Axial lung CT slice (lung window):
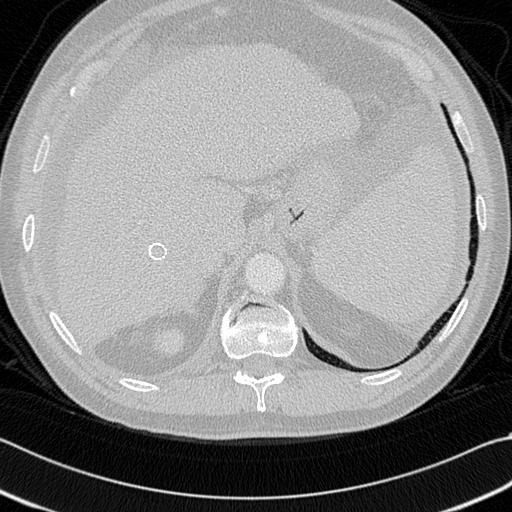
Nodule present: no